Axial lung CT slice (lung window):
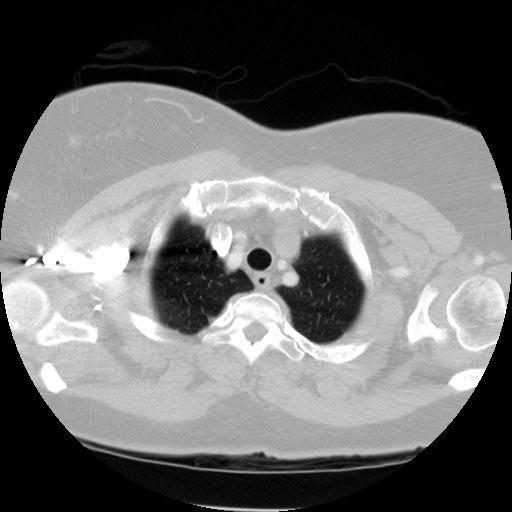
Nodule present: no